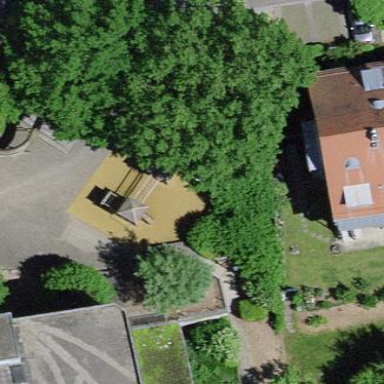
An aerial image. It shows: Playground area for leisure land.